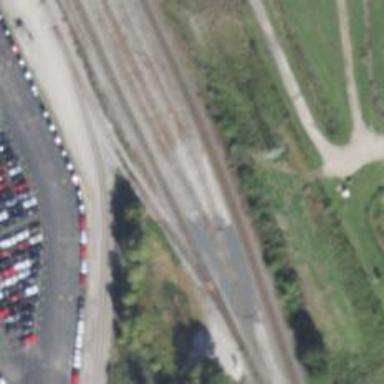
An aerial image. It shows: Railway yard.